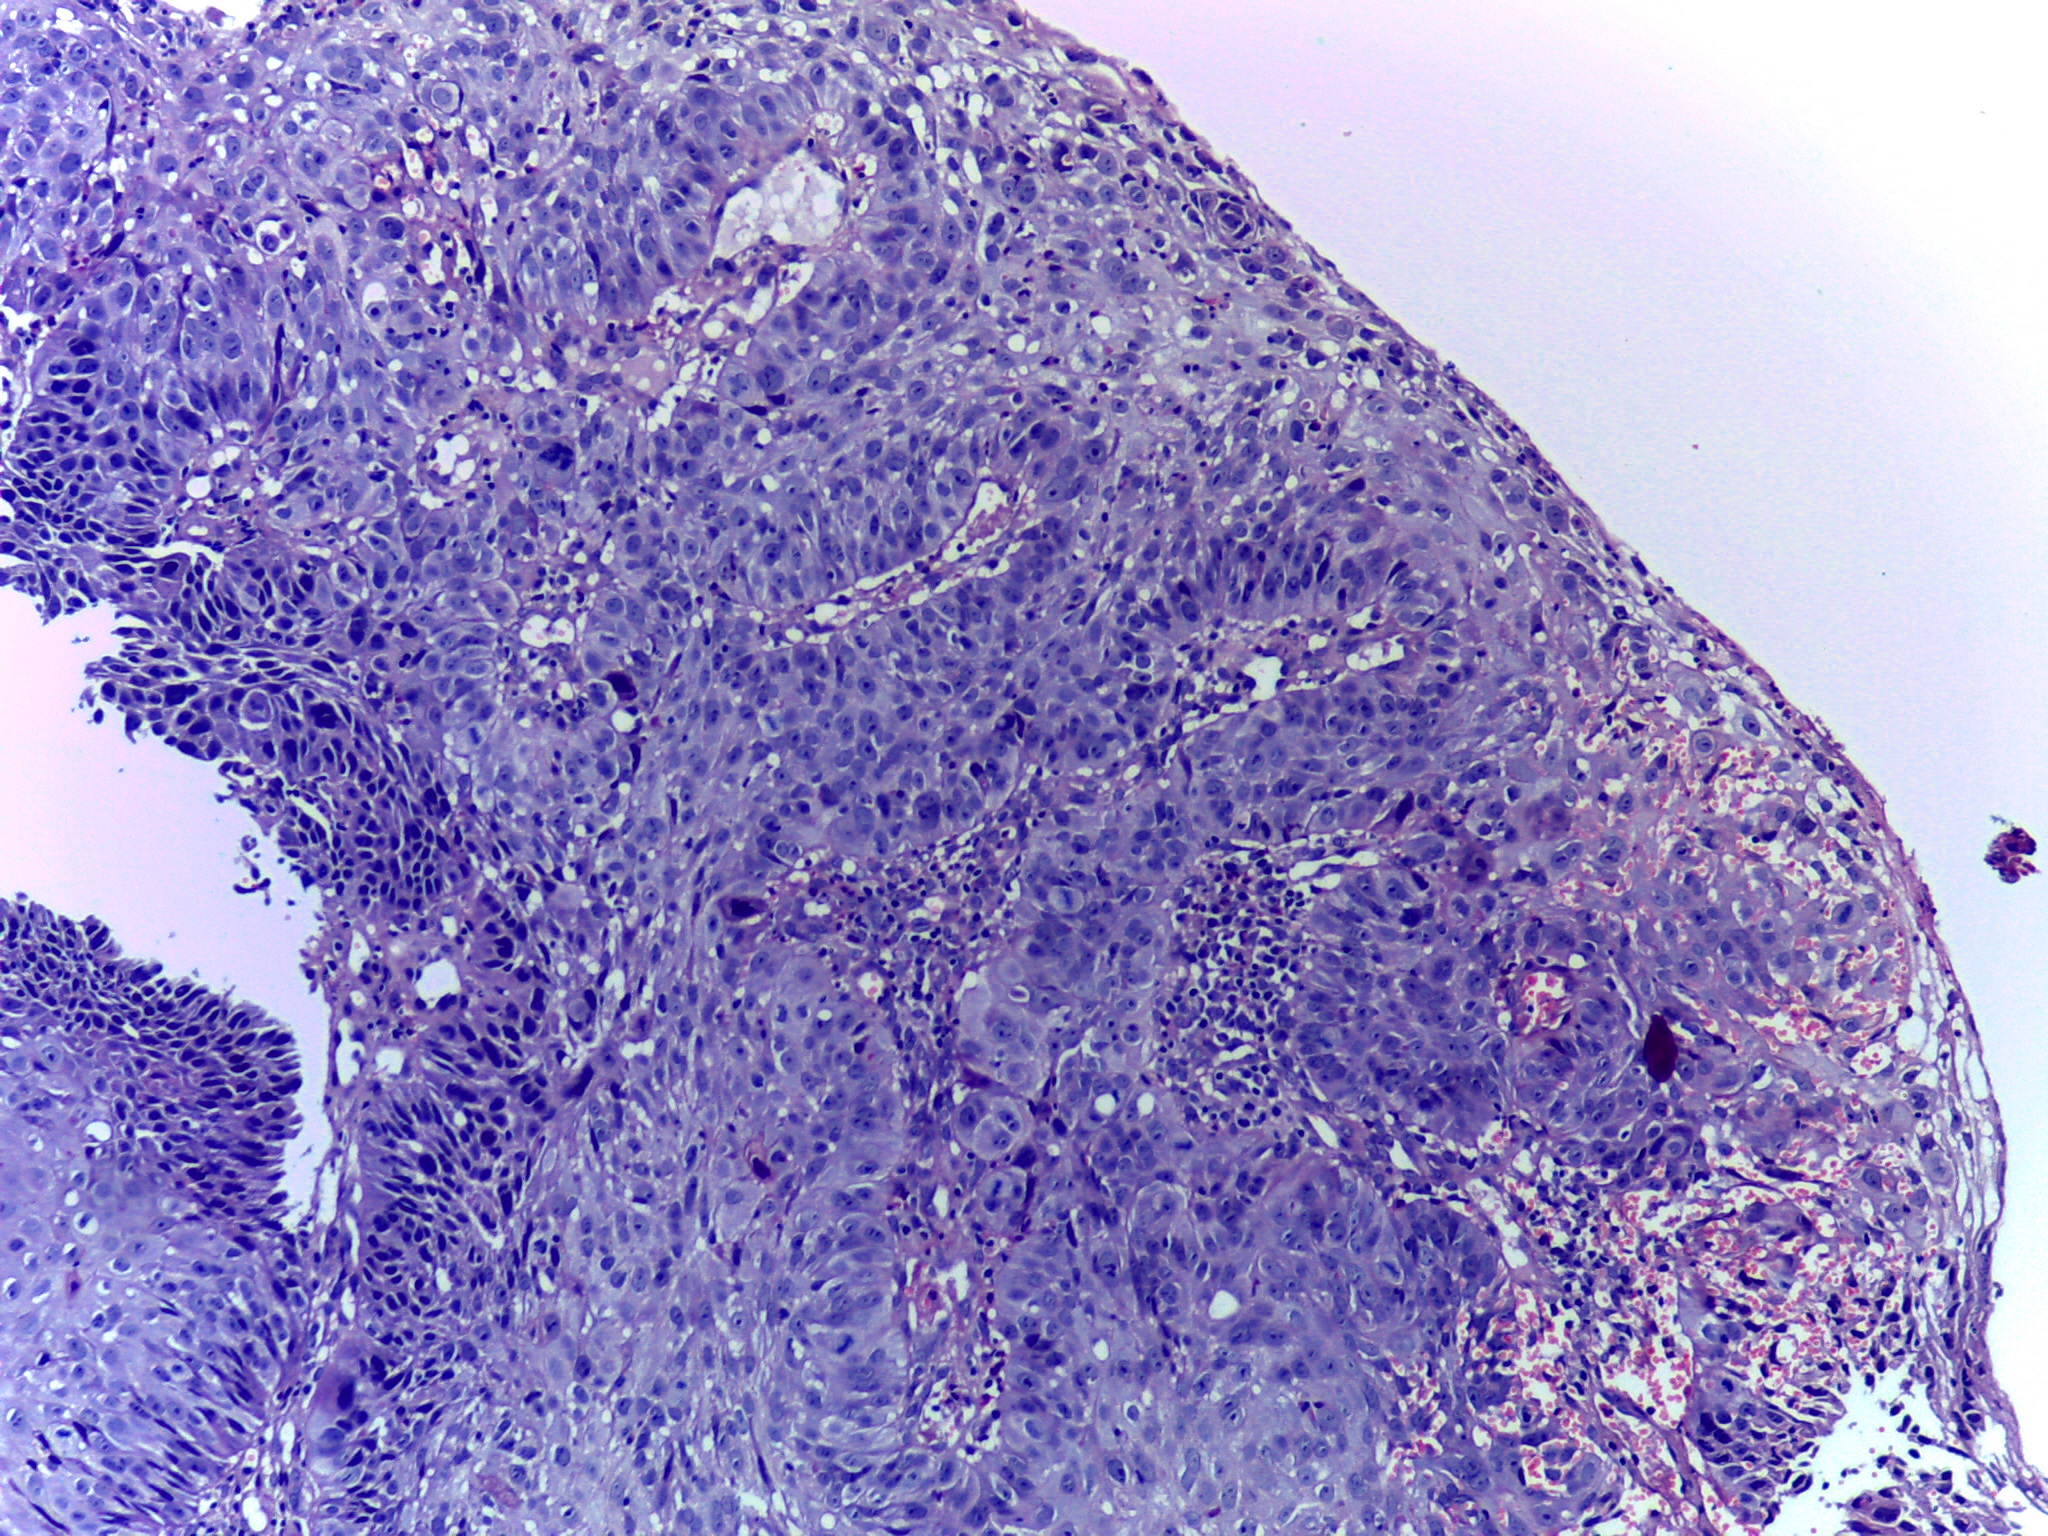
Diagnosis: OSCC